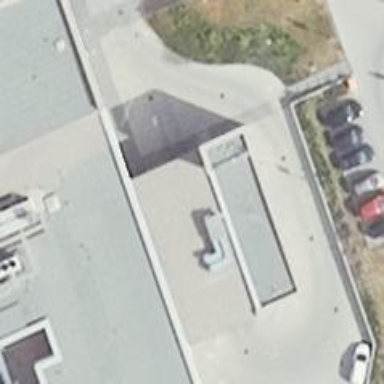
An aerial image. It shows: Entrance designated for emergency wards.